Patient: sex F, age 36
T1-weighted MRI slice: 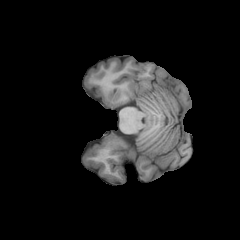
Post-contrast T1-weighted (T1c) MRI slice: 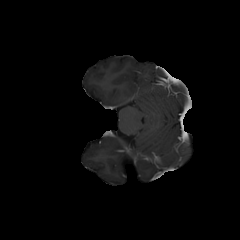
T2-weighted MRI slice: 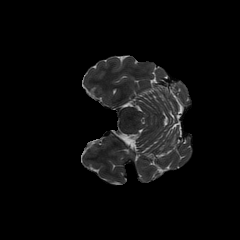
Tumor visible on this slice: no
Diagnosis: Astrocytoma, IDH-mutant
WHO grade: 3